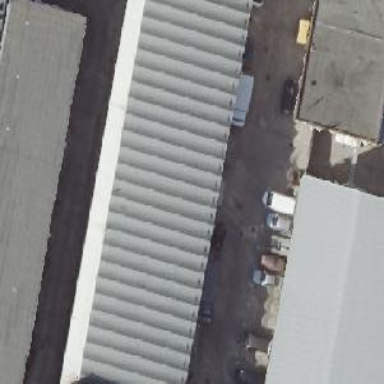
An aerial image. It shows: Industrial building.